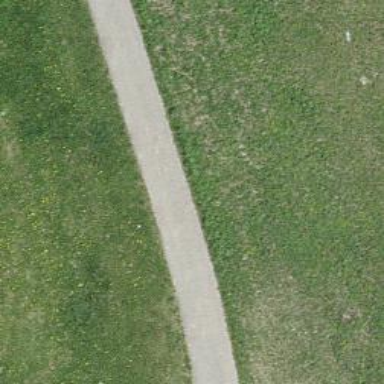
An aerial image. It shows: Well-maintained track road of grade 1.